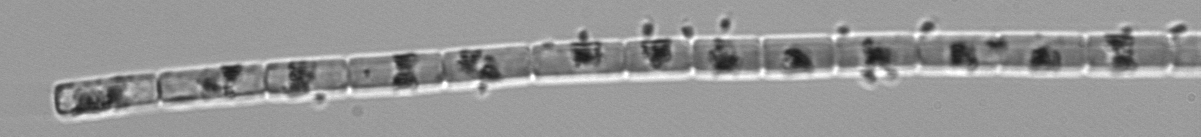
Label: Guinardia_delicatula